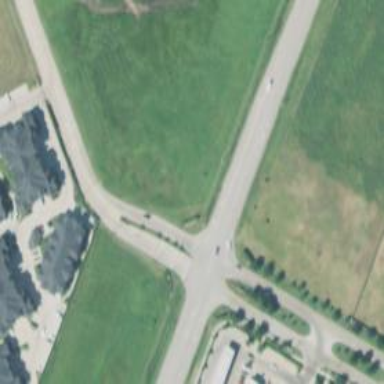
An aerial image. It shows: Tertiary road.